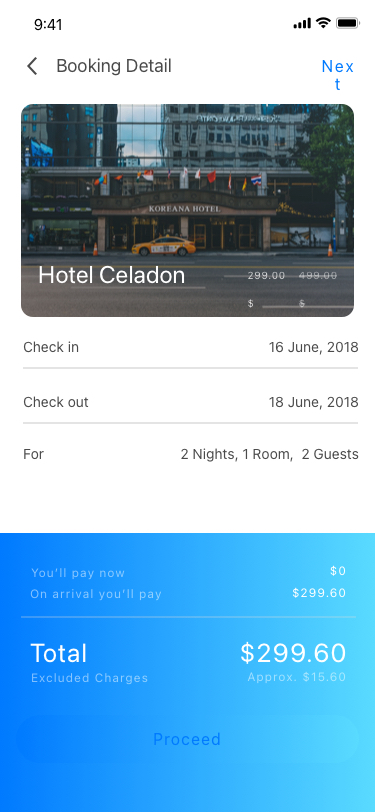
Text in this UI design:
Proceed
Approx. $15.60
Excluded Charges
$299.60
Total
$299.60
On arrival you’ll pay
$0
You’ll pay now
For
Check out
Check in
18 June, 2018
 2 Nights, 1 Room,  2 Guests
16 June, 2018
499.00$
299.00$
Hotel Celadon
Next